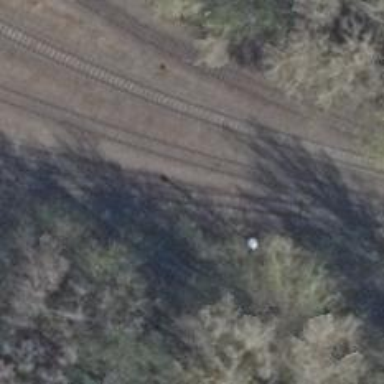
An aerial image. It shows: Railway switch.